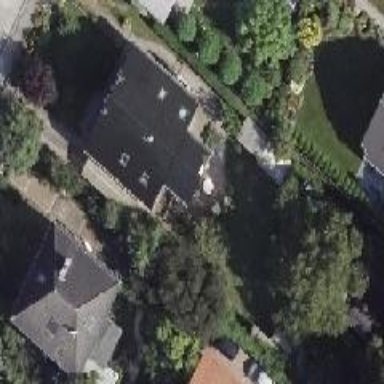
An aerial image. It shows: Gabled roof house.